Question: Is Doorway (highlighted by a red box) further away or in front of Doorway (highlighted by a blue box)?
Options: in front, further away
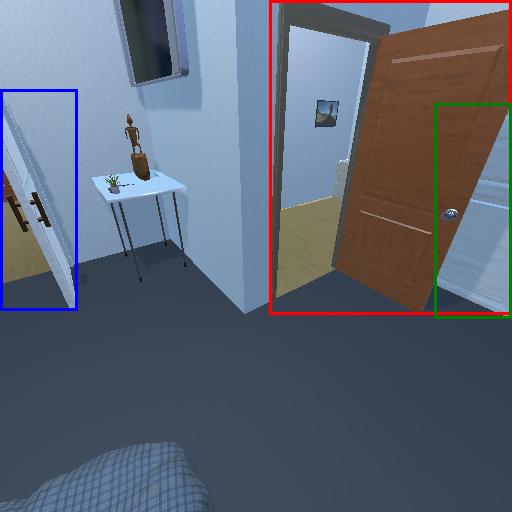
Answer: in front